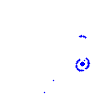
Particle: electron